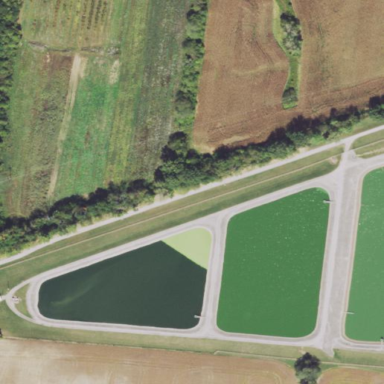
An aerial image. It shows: Man-made water works facility.